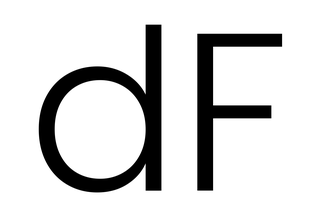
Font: Poppins-Light